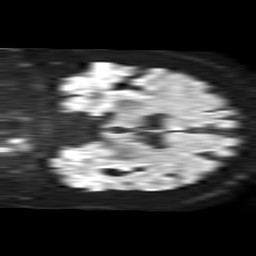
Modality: TRACE
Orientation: coronal
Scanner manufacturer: philips
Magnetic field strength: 1.5 T
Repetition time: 4.6 s
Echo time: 0.08528 s